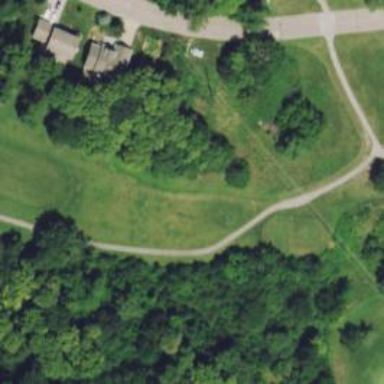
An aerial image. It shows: Grass area designated as golf tee.